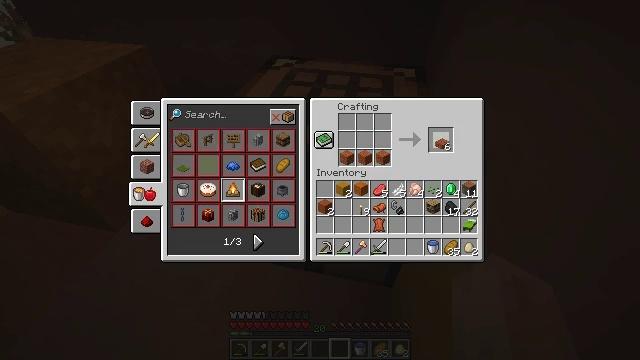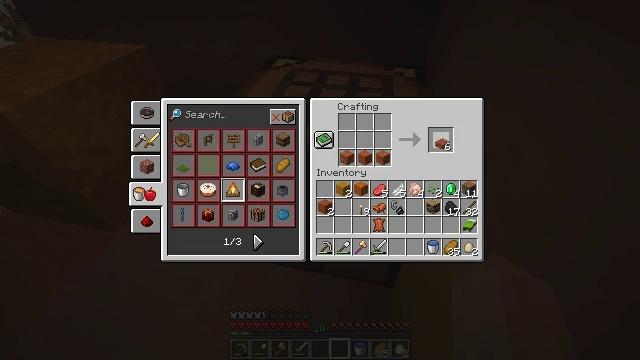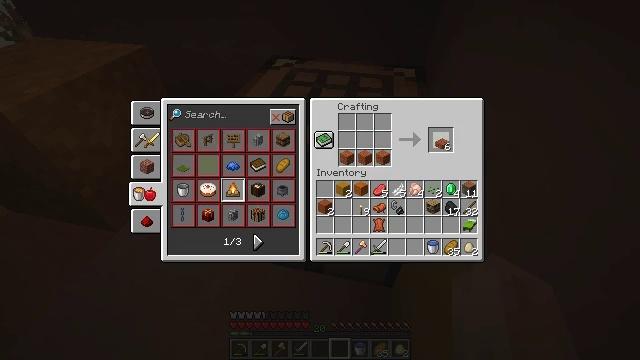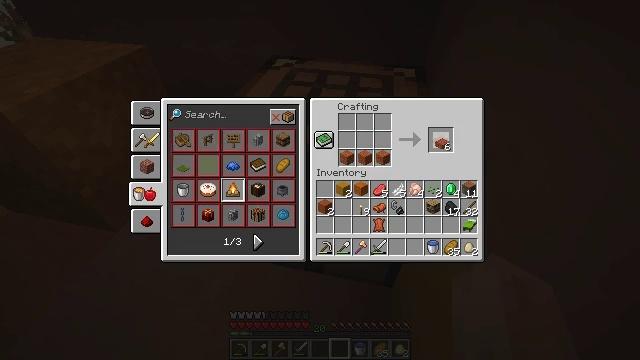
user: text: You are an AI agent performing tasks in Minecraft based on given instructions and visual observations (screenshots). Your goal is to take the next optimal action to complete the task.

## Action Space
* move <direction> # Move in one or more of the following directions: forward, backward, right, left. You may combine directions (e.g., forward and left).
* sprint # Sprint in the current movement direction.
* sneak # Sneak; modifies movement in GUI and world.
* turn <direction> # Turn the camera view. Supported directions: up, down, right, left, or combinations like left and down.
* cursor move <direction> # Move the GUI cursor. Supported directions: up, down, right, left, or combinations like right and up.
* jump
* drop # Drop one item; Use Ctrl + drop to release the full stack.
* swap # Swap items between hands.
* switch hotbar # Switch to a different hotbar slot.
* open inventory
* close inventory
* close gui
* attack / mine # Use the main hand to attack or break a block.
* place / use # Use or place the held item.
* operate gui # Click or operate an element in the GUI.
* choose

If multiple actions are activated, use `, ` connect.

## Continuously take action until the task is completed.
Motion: motion action
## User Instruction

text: Get an acacia slab from acacia planks in the crafting table.
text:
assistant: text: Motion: operate gui
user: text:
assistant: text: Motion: operate gui
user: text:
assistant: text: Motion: no_op
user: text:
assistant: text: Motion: no_op